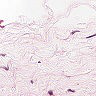
Metastatic tissue present: no